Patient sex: F
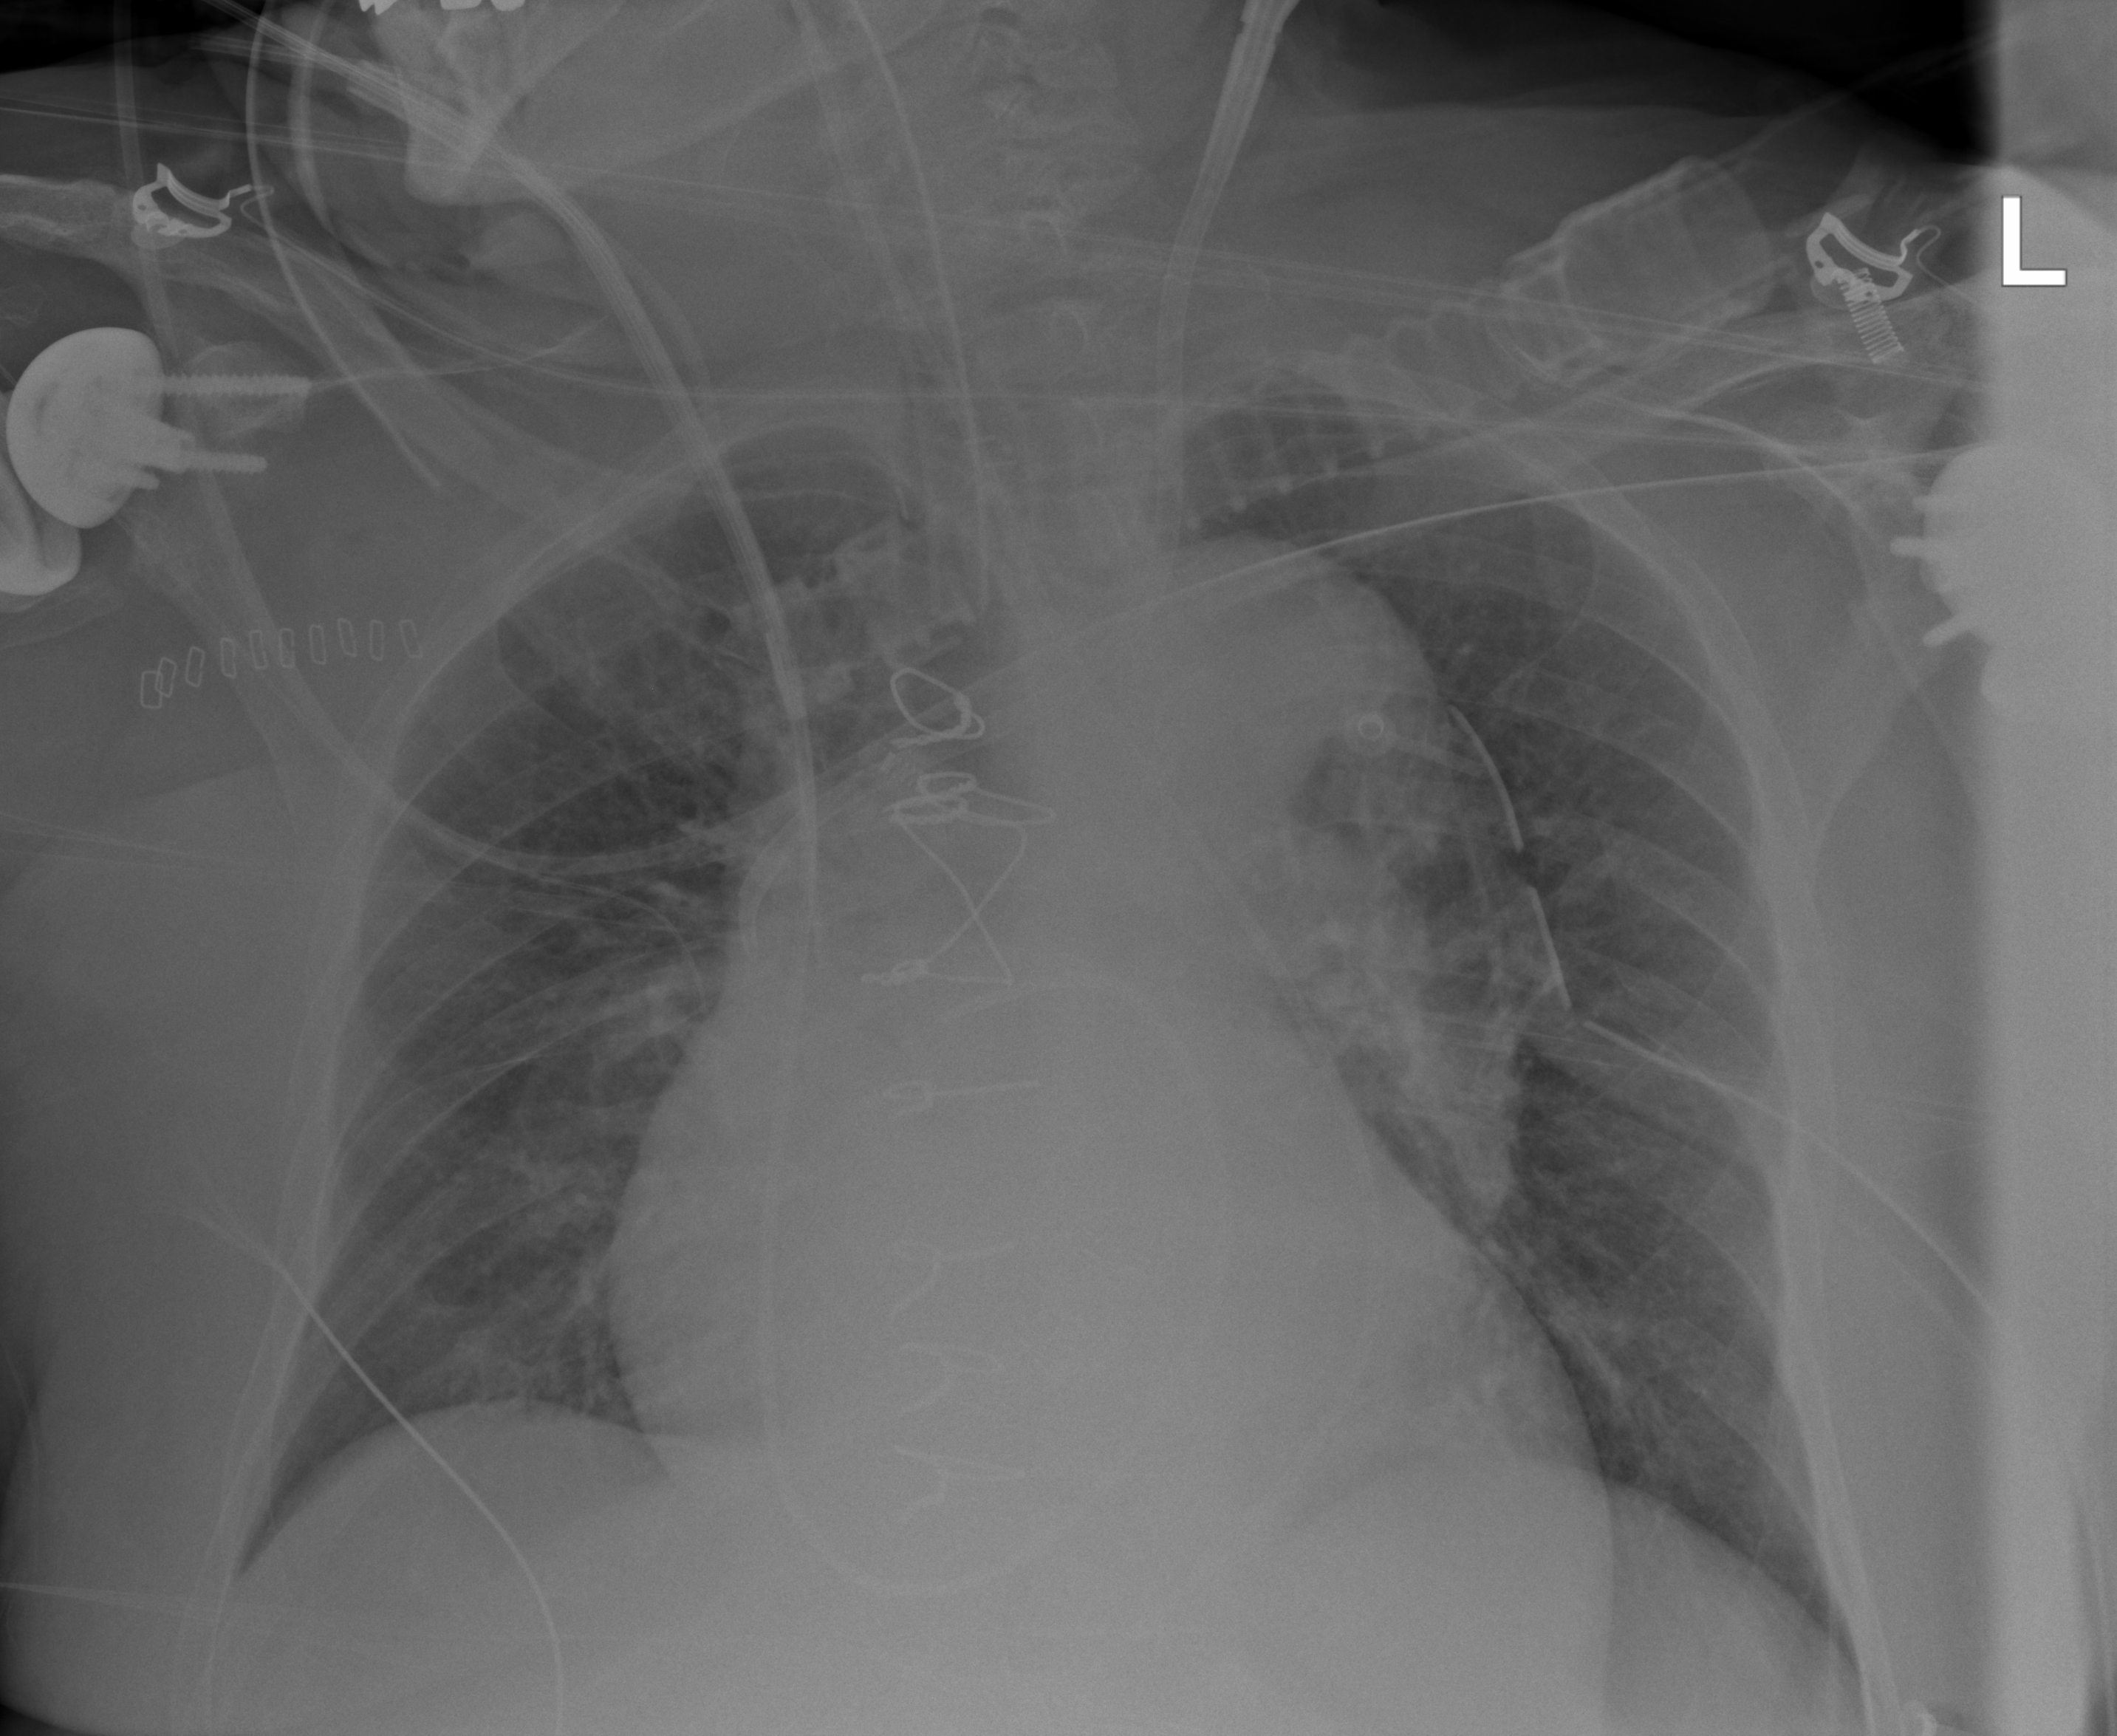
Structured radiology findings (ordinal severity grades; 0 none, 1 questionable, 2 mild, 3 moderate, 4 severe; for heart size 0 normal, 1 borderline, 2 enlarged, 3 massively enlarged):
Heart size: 3
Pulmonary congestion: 2
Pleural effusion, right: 0
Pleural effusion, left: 0
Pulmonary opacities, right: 2
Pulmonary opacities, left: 0
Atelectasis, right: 2
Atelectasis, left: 0